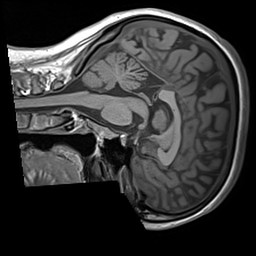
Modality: T1w
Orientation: sagittal
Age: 29
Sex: female
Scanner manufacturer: siemens
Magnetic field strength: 3 T
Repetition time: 1.6 s
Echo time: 0.00236 s